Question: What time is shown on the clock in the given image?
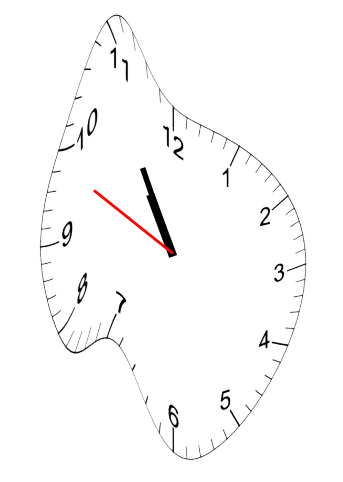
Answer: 10:54:49